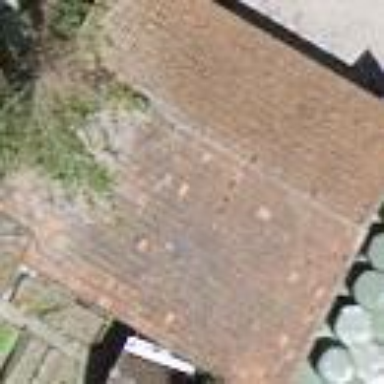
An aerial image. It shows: Gabled barn with sloped roof.